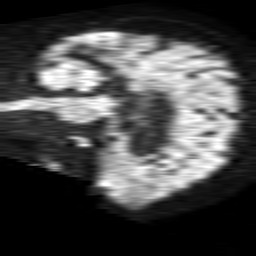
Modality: TRACE
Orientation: sagittal
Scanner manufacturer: philips
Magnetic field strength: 1.5 T
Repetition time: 4.6 s
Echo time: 0.08517 s